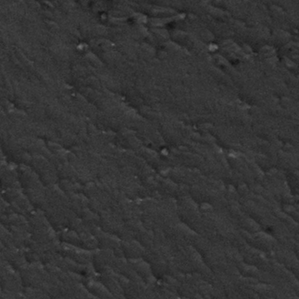
Label: frost